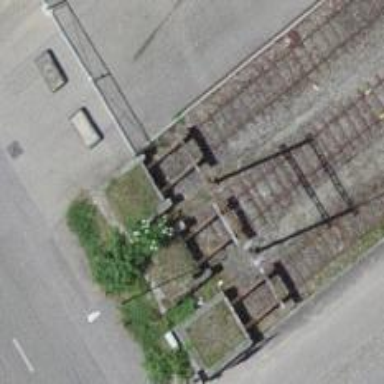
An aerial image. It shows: Railway buffer stop.